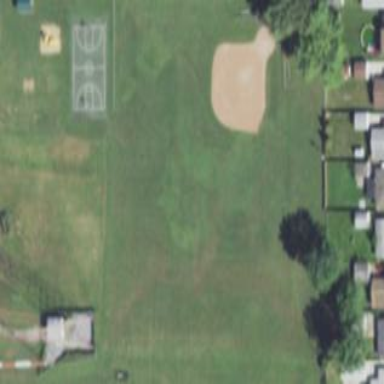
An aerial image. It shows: Asphalt-covered baseball pitch for leisure and sports activities.